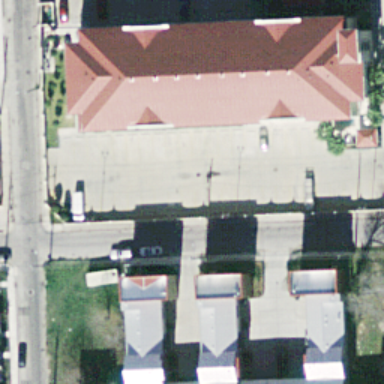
There are some buildings with white and orange roofs .